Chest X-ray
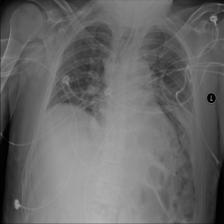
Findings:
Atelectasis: negative
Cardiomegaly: negative
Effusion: negative
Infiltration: negative
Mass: negative
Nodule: negative
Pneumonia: negative
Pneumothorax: negative
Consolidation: negative
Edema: negative
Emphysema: negative
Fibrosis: negative
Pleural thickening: negative
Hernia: negative